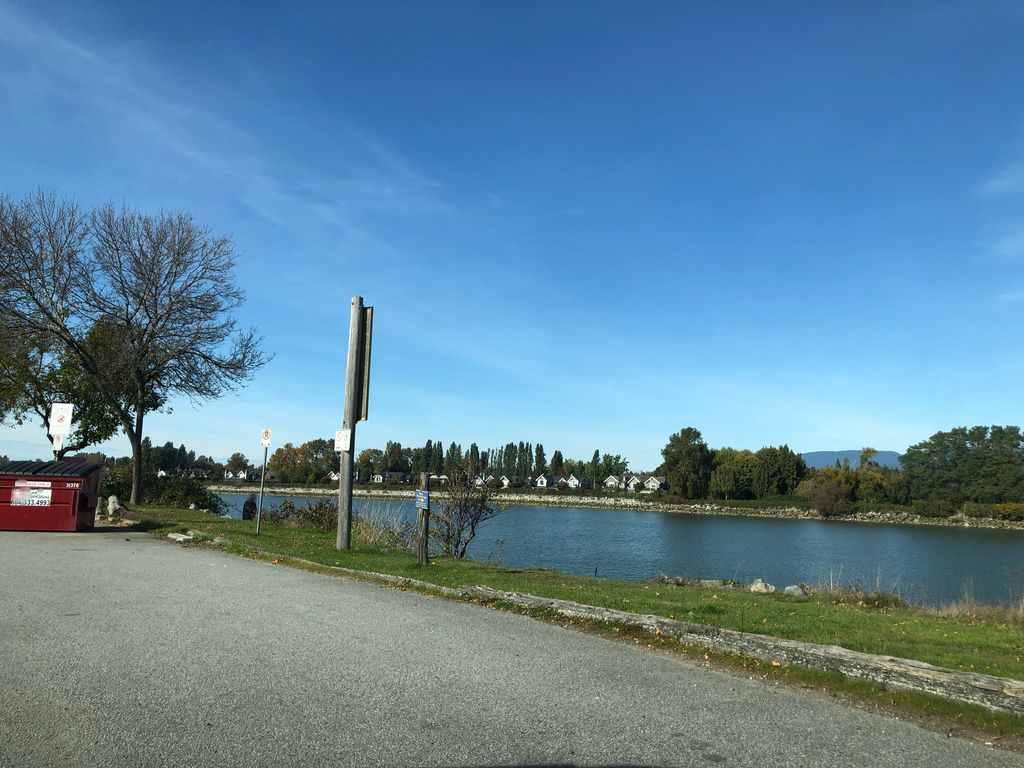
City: vancouver